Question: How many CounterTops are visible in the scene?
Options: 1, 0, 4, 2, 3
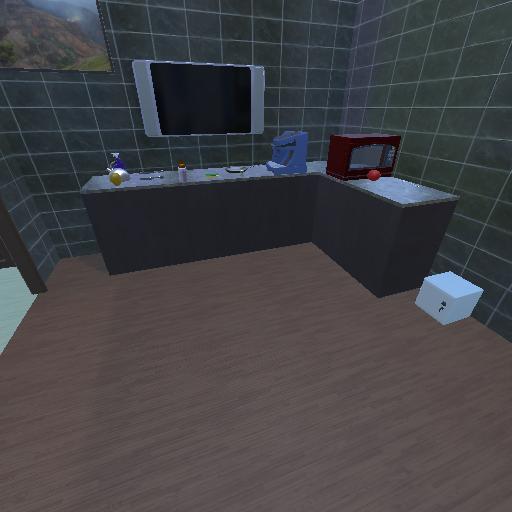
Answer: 1